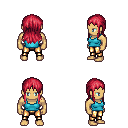
a pixel art fantasy rpg character, male body template, human, tanned skin, teal pirate shirt, gold greaves, ruby red unkempt hairstyle, four views (front, back, left, right), 2x2 character sprite sheet, small pixel art, hard edges, no anti-aliasing